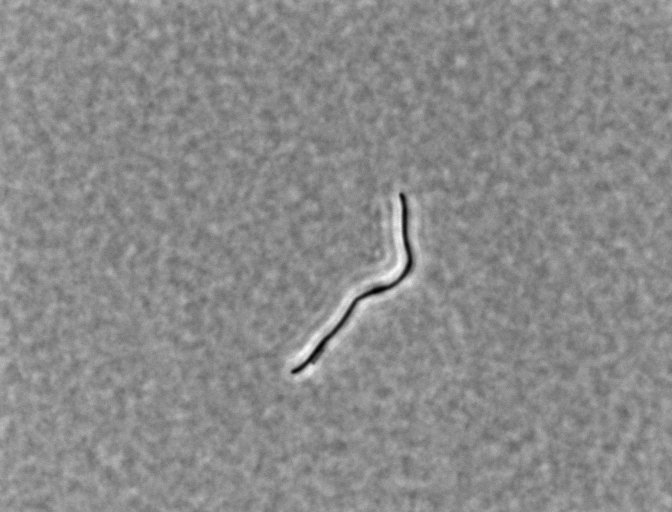
Bacillus subtilis